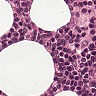
Metastatic tissue present: no